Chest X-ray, PA view. Patient: 60 years old, sex M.
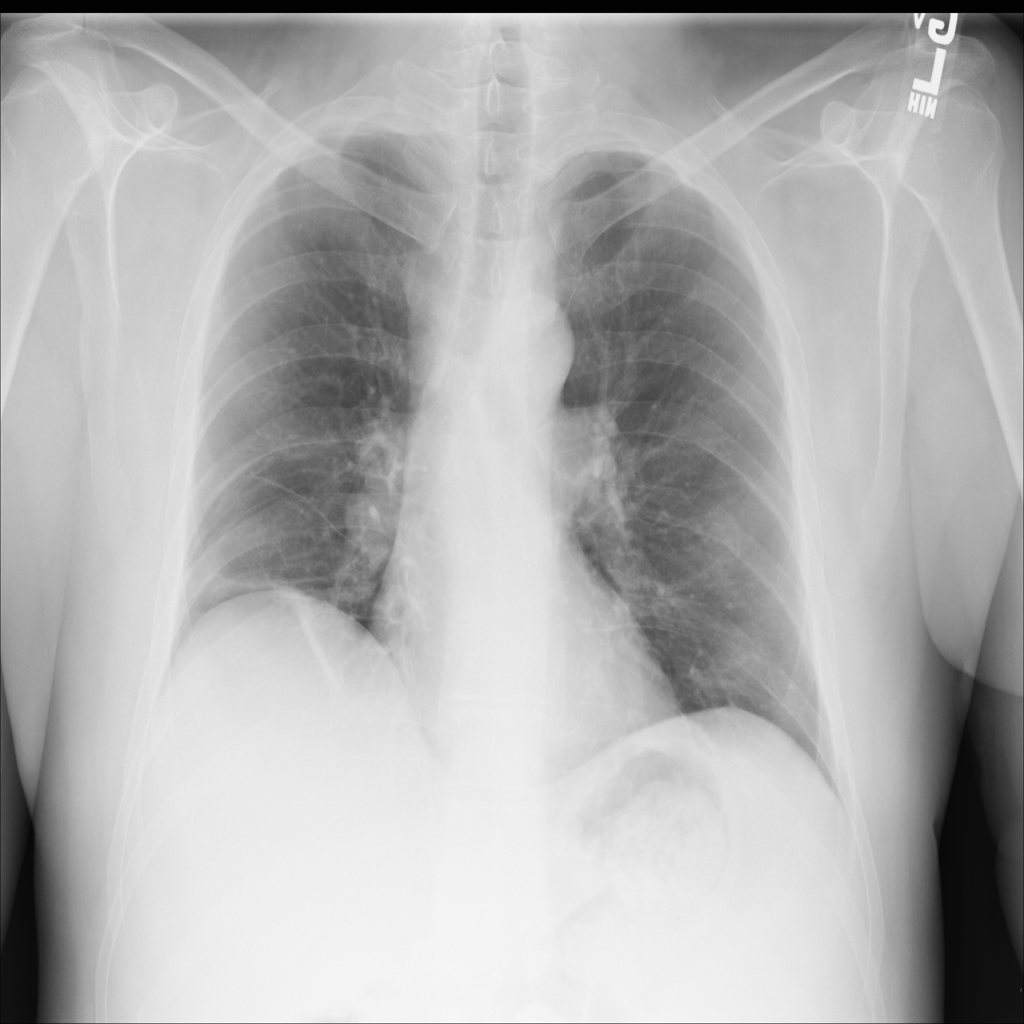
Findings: Atelectasis